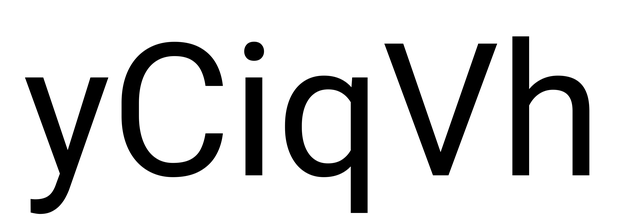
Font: Roboto_Regular